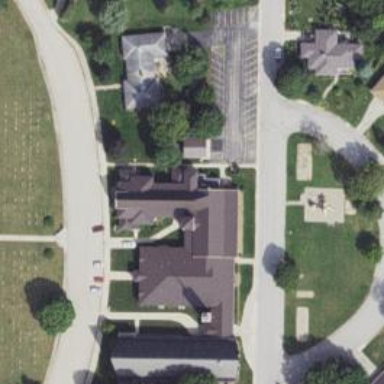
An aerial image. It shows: Place of worship.